Question: I'm now developing a website, I have a header as usual. But there is a problem in search textBox input with IE7. When I look at there with IE developer tools I see strange LEFT offset this is what the problem is actually. Any helps appreciated.

<URL>
<URL>
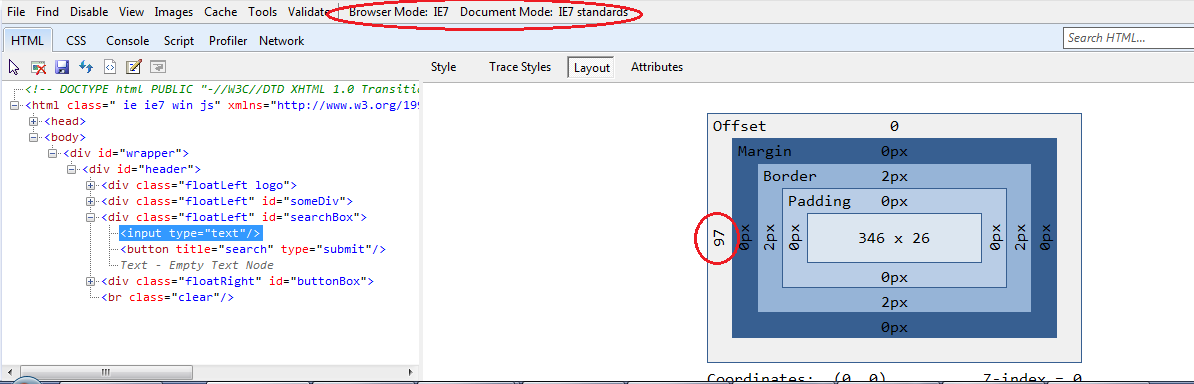
Answer: add display:inline; to #searchBox
and addjust 1 or 2 px width of your button, problem will be solved
this problem arise in IE6 & 7, its called double float margin bug, when you apply margin to the first floating element, its margen get doubled in IE6 & 7.